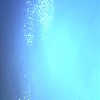
Label: water